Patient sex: M
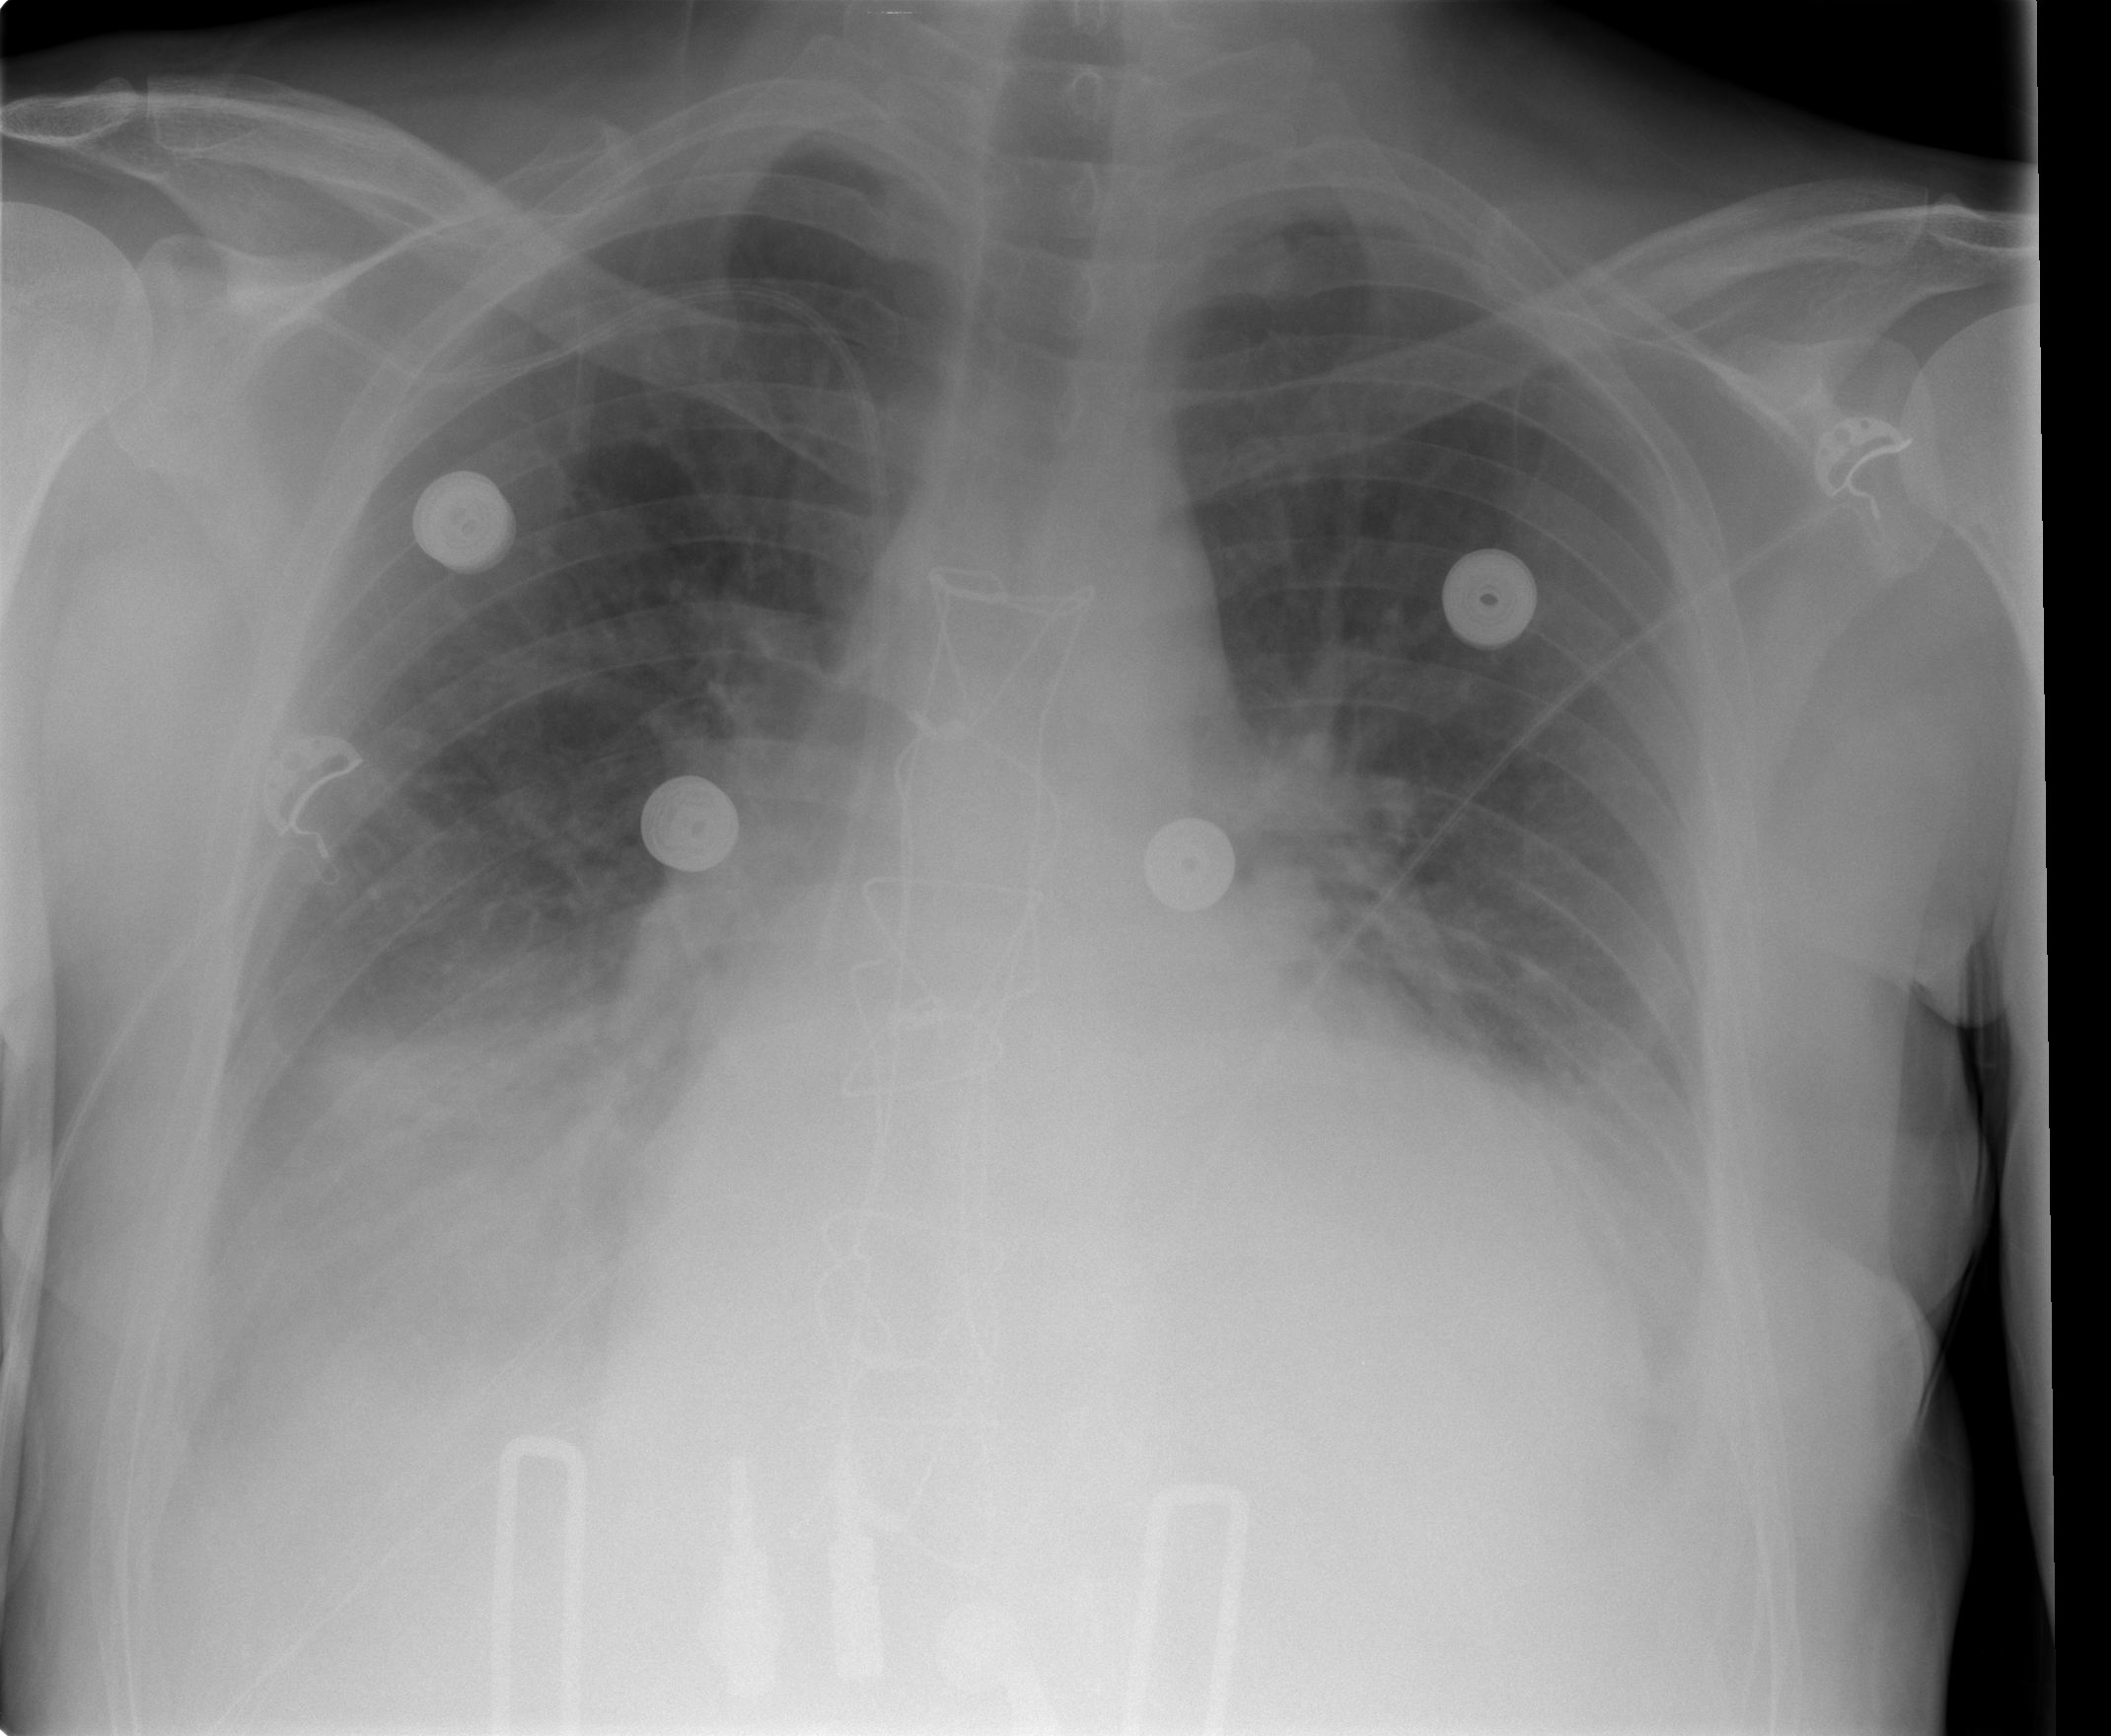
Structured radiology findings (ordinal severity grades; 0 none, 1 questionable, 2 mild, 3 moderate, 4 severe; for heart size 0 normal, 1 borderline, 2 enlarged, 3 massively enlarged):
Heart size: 2
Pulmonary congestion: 1
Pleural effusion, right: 2
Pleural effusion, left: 2
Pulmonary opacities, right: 1
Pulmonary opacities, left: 0
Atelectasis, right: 3
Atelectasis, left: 2